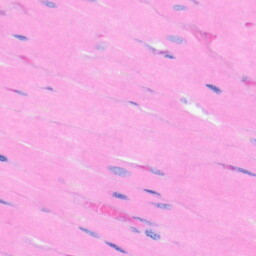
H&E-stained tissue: Heart